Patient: sex F, age 56
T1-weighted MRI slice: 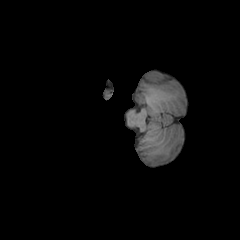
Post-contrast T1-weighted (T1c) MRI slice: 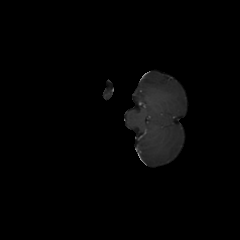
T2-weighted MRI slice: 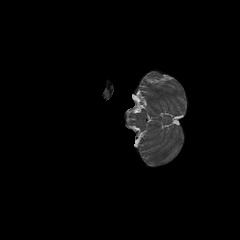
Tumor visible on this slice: no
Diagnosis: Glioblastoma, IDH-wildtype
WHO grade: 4